Field crop: maize
Growth stage: 2
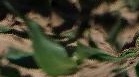
Species: maize